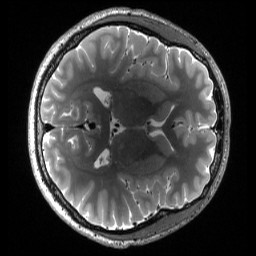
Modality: T2w
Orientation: axial
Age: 38
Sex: male
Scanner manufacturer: siemens
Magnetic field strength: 3 T
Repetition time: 3.2 s
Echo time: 0.563 s